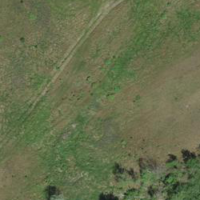
EUNIS habitat code: 16
Species observed at this site:
Gonepteryx rhamni
Phragmites australis